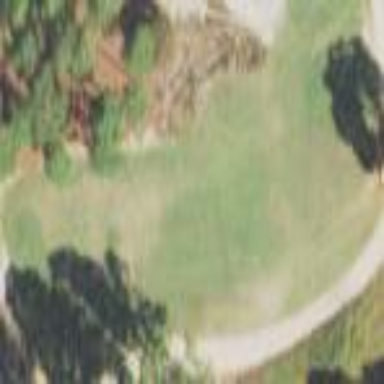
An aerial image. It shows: Golf tee on grassy land.